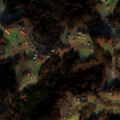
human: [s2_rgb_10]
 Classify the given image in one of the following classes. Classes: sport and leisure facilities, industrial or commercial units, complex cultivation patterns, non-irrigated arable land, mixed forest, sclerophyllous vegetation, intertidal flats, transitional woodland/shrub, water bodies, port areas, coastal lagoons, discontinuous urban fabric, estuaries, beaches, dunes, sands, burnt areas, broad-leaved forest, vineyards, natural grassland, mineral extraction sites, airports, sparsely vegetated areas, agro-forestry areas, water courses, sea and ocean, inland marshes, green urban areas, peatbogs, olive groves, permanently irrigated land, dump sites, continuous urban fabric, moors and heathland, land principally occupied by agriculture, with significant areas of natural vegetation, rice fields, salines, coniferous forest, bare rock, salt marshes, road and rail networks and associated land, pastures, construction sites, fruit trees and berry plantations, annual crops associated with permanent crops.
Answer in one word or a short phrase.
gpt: pastures, complex cultivation patterns, broad-leaved forest, mixed forest